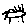
Label: cat